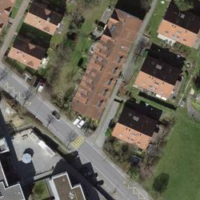
EUNIS habitat code: 54
Species observed at this site:
Ajuga reptans